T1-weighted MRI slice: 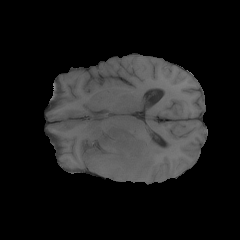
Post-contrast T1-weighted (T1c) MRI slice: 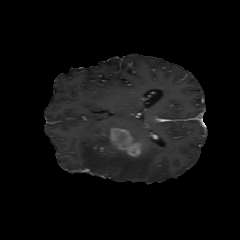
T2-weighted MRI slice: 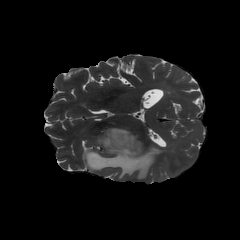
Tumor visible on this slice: yes